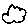
Label: cloud